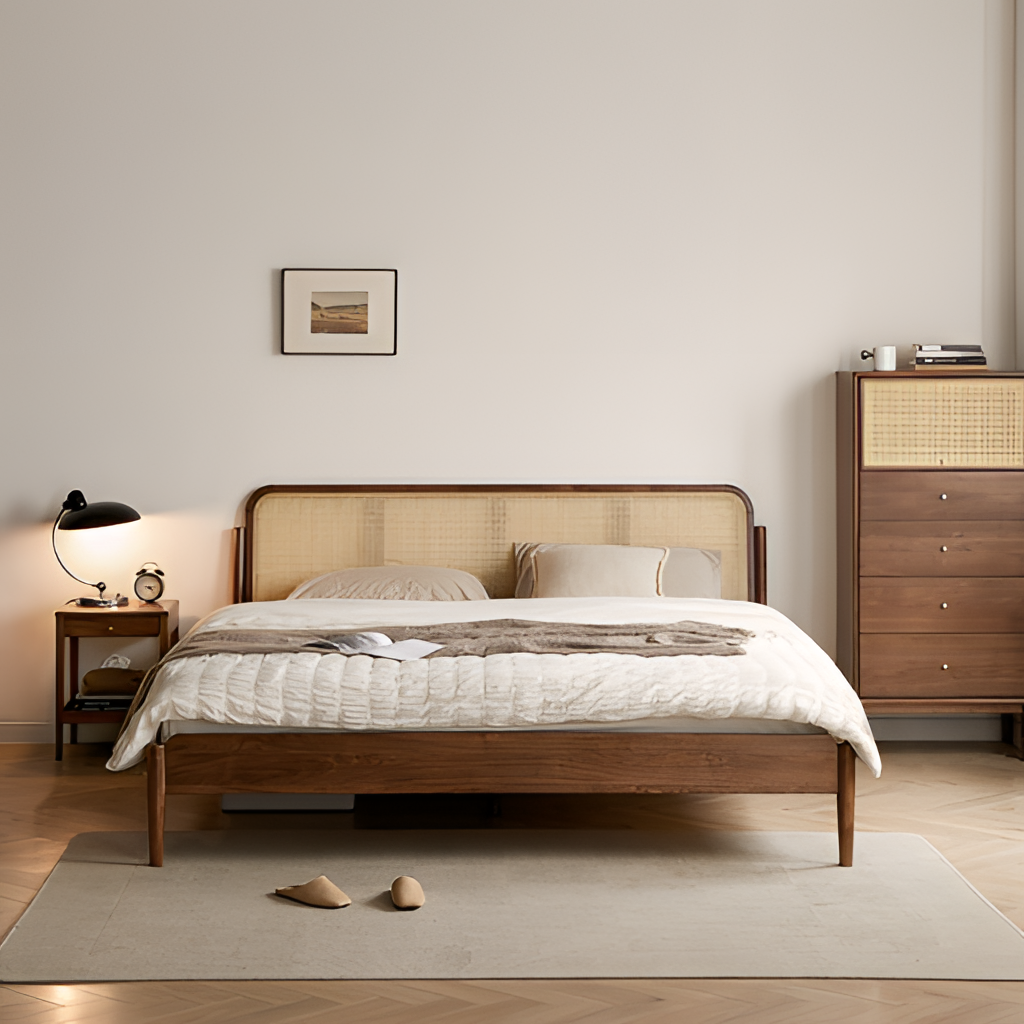
brown wood bed, bedroom, brown wood flooring, with herringbone pattern, paint wallpaper, with solid pattern, minimalist